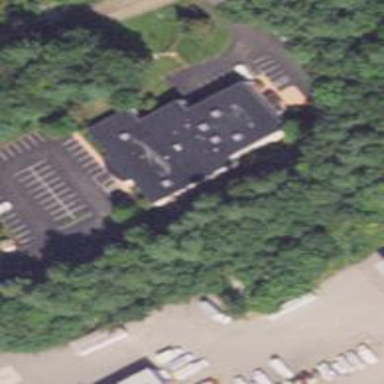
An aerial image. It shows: Commercial building.